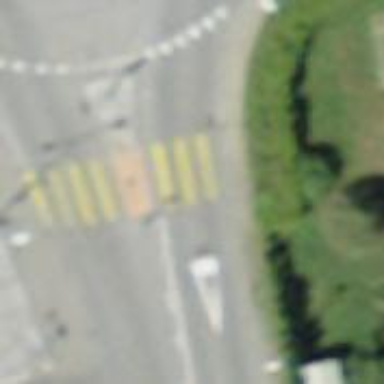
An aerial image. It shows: Uncontrolled road crossing with markings.